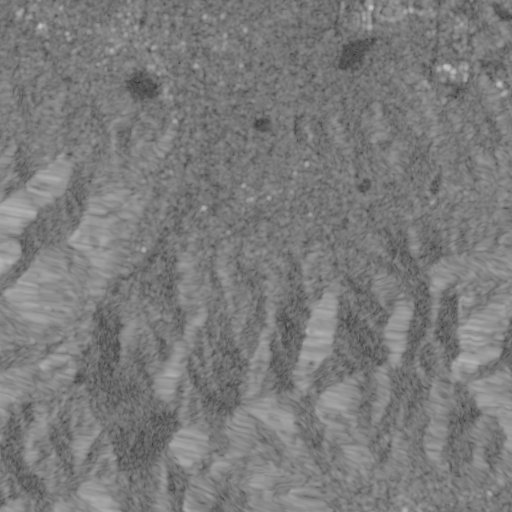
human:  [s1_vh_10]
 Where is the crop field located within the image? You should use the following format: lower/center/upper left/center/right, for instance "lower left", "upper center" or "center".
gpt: The crop field is located in the upper left of the image.
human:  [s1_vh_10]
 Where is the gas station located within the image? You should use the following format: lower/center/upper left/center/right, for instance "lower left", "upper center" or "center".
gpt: The gas station is located in the upper left of the image.
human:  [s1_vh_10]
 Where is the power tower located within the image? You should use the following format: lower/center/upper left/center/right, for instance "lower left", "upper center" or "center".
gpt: The power tower is located in the upper right of the image.
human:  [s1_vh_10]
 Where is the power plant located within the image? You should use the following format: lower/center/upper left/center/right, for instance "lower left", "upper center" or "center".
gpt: There is no power plant in the image.

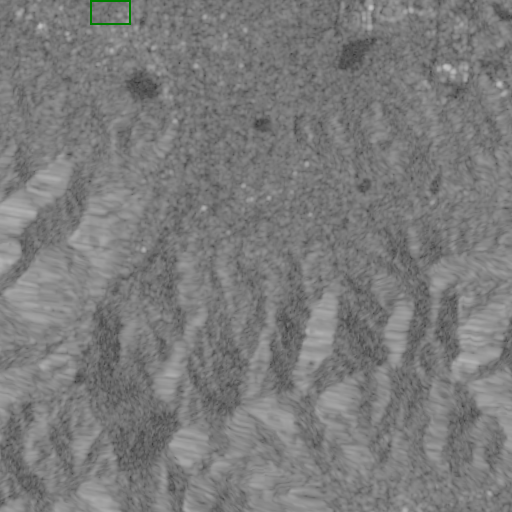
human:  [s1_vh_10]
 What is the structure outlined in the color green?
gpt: The structure outlined in green is a crop field.
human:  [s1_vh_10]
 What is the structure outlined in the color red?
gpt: There is no red outline.